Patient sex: M
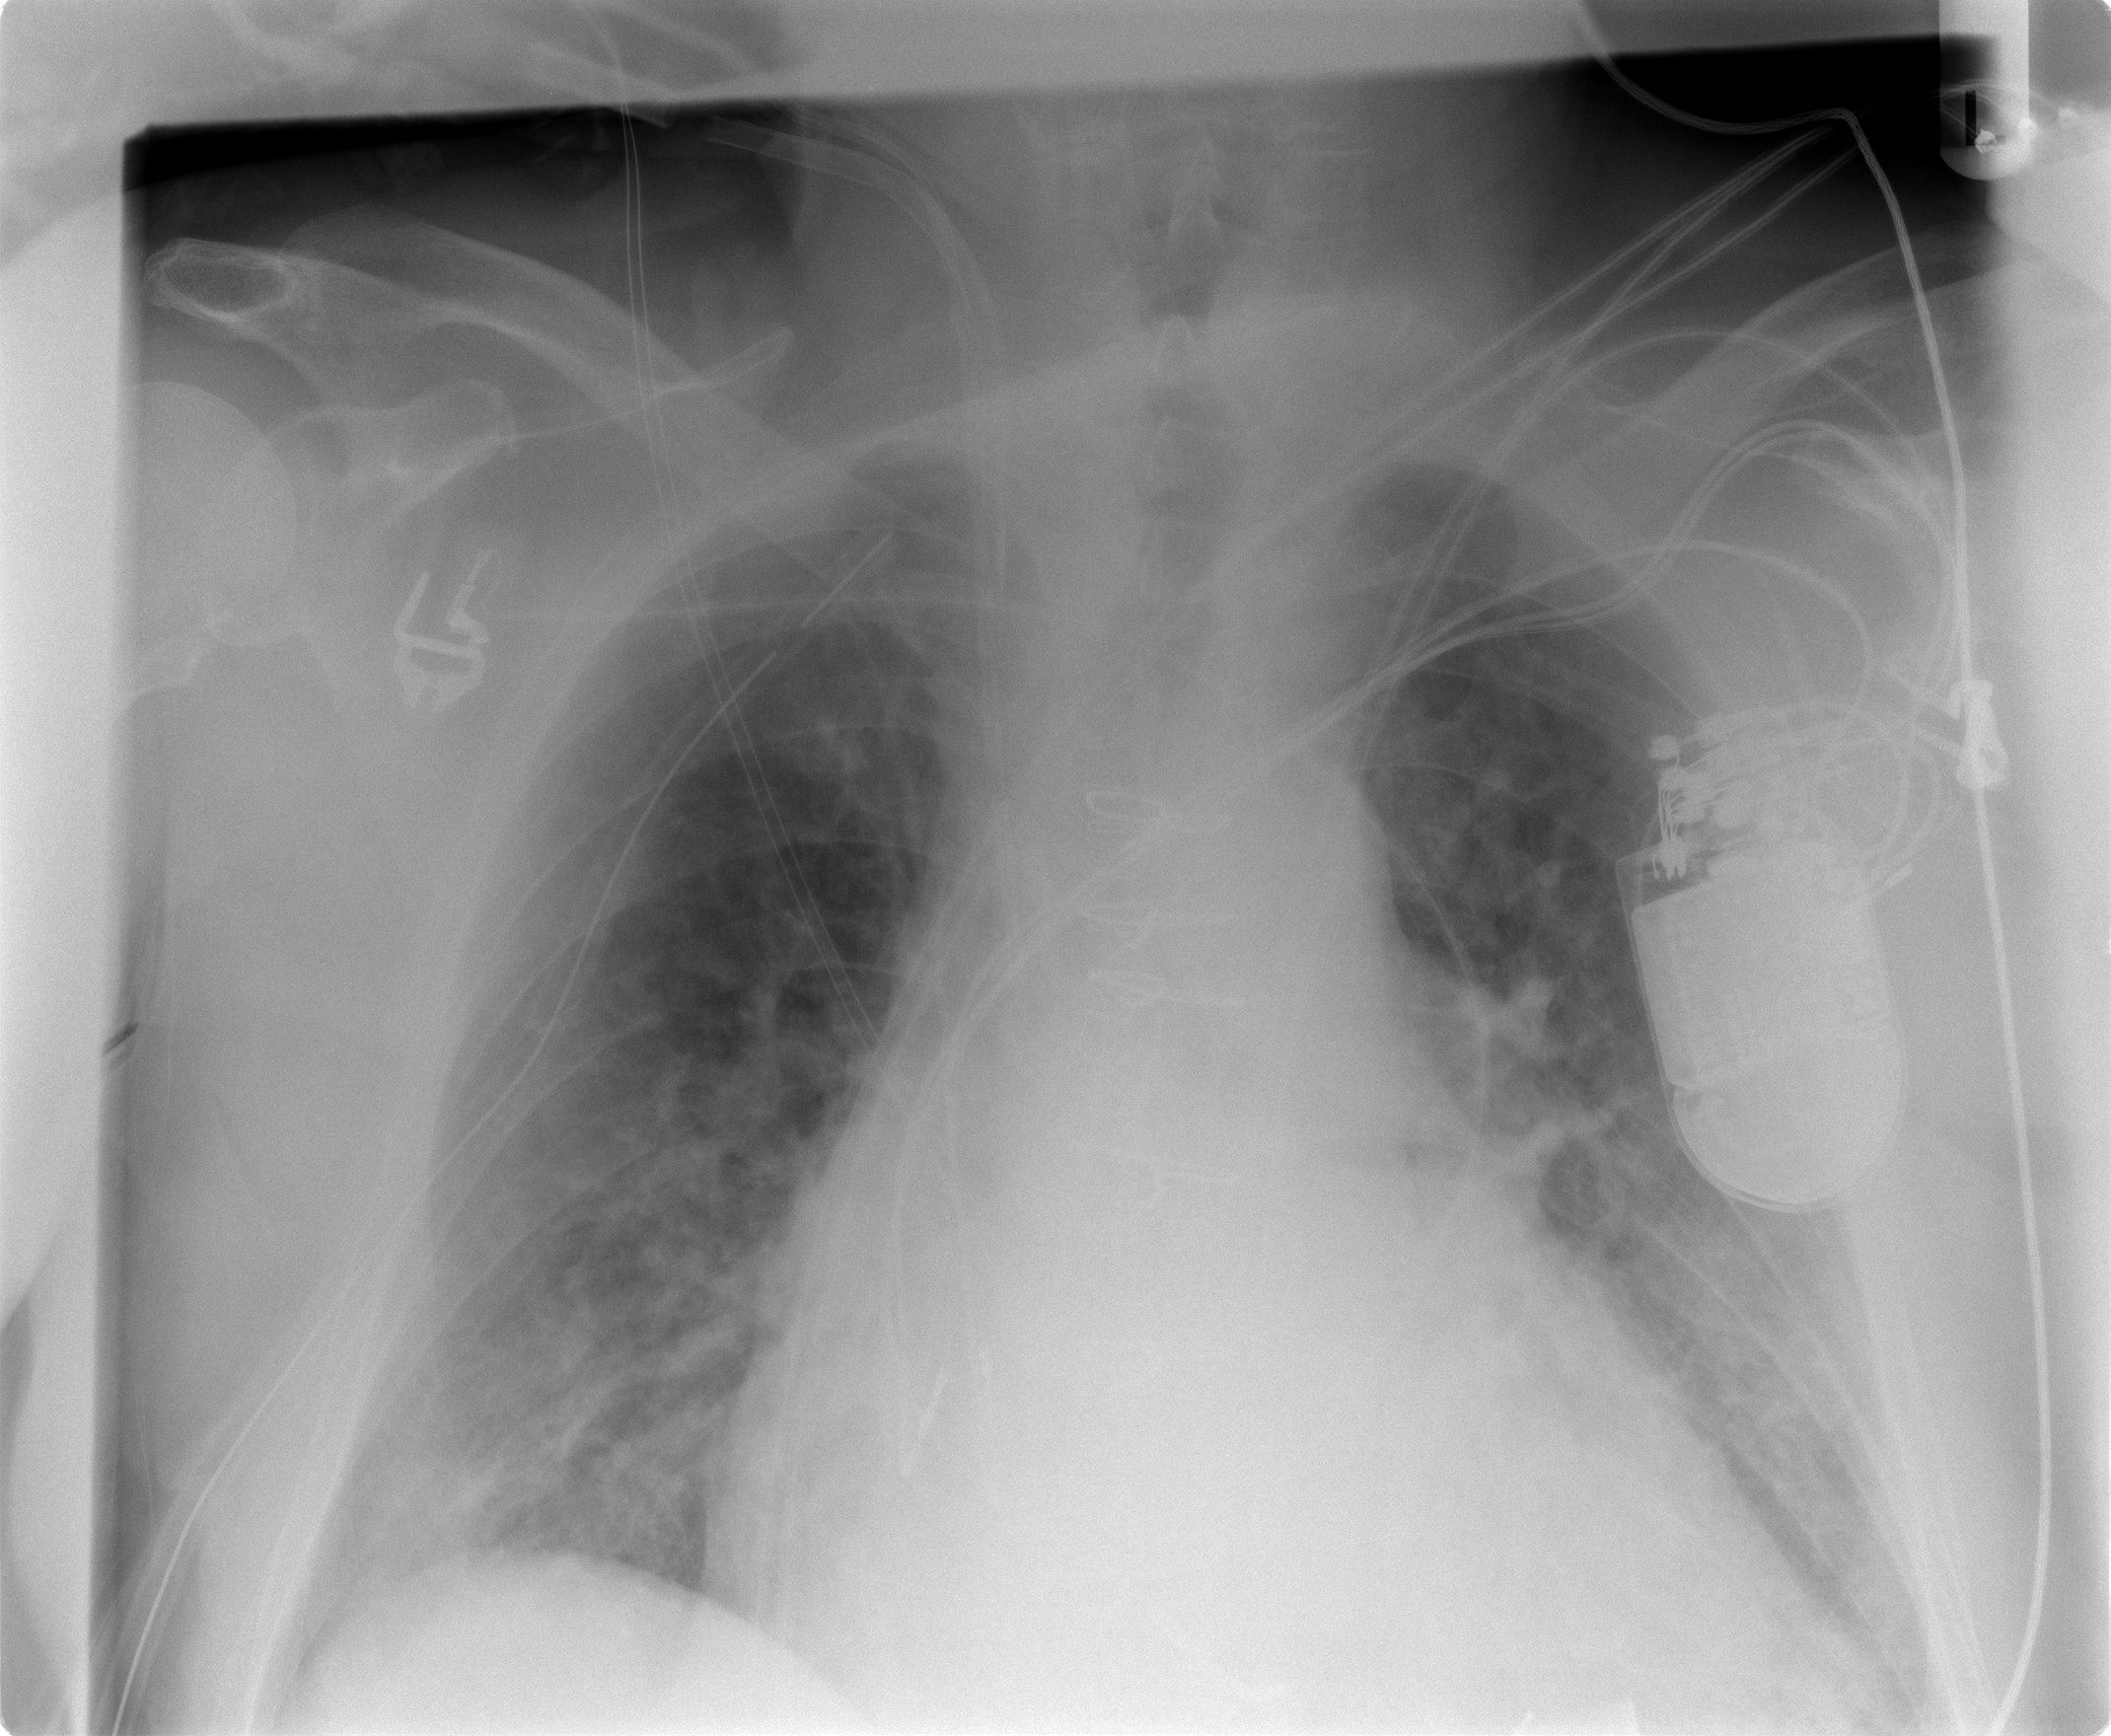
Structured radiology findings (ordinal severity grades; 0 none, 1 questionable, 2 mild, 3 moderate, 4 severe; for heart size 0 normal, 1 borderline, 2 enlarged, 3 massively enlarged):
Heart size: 2
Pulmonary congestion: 2
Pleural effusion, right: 0
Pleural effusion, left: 0
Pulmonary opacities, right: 2
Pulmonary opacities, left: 2
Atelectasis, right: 2
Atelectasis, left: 3